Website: walmart
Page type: review-order
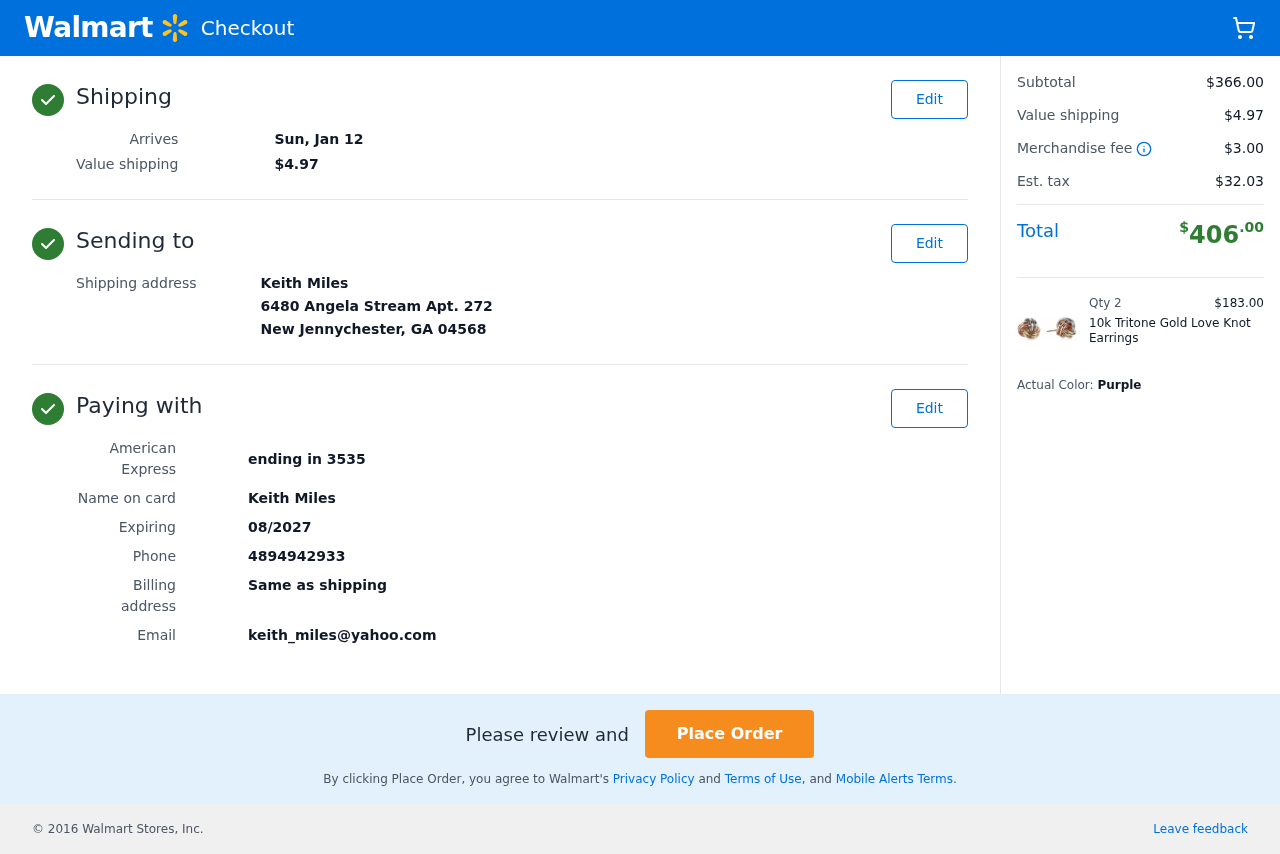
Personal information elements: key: PII_CARD_LAST4
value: ending in 3535
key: PII_CARD_TYPE
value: American Express
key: PII_CITY_STATE_ZIP
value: New Jennychester, GA 04568
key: PII_EMAIL
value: keith_miles@yahoo.com
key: PII_FULLNAME
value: Keith Miles
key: PII_PHONE
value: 4894942933
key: PII_STREET
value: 6480 Angela Stream Apt. 272
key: PII_FULLNAME2
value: Keith Miles
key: PII_CARD_EXPIRY
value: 08/2027
Product elements: key: PRODUCT1_NAME
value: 10k Tritone Gold Love Knot Earrings
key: PRODUCT1_PRICE
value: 183
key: PRODUCT1_QUANTITY
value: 2
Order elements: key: ORDER_DELIVERY_DATE
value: Sun, Jan 12
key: ORDER_SHIPPING_COST
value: $4.97
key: ORDER_SUBTOTAL
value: $366.00
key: ORDER_MERCHANDISE_FEE
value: $3.00
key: ORDER_TAX
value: $32.03
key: ORDER_TOTAL
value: $406.00